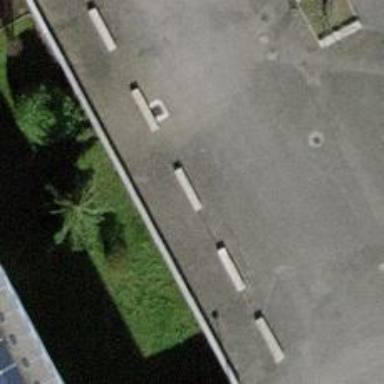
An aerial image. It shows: Concrete bench.